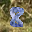
Label: 8